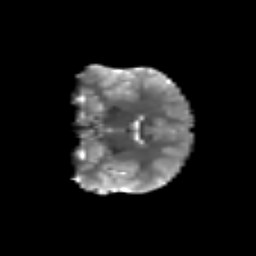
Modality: T2w
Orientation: coronal
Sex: female
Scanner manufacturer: siemens
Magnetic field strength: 3 T
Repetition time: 5 s
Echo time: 0.071 s